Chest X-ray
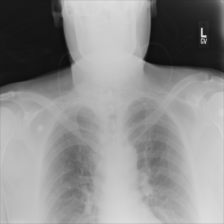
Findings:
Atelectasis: negative
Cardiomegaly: negative
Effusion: negative
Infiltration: negative
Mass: negative
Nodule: negative
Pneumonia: negative
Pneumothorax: negative
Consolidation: negative
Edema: negative
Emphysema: negative
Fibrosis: negative
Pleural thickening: negative
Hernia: negative